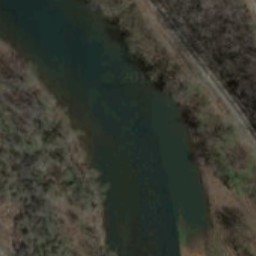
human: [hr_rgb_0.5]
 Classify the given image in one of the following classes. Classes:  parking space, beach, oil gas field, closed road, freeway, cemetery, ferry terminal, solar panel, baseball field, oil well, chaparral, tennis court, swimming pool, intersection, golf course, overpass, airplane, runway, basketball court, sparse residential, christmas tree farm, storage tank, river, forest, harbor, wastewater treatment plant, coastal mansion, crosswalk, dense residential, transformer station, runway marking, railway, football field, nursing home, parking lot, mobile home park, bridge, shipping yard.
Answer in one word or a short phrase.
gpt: river